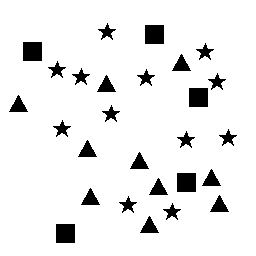
Squares: 5
Triangles: 10
Stars: 12
Total shapes: 27